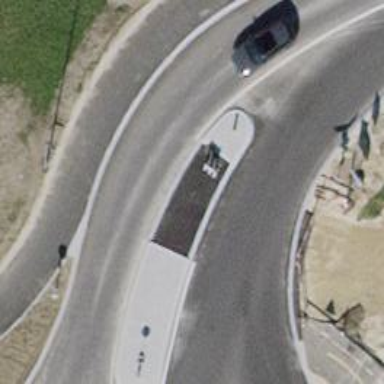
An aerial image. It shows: Unmarked asphalt crossing on cycleway road.